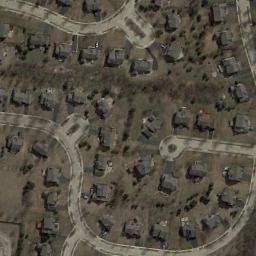
Label: residential